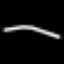
Label: line